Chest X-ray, PA view. Patient: 66 years old, sex F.
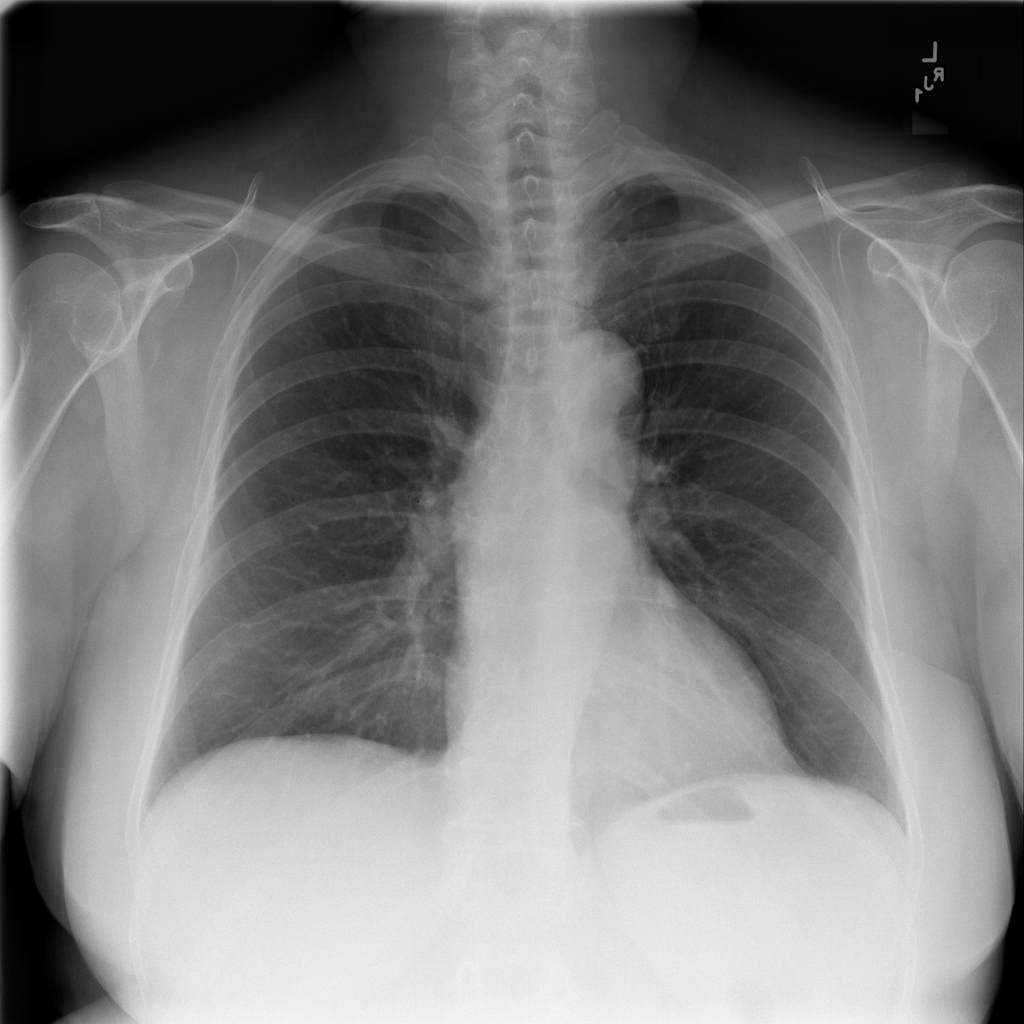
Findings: No Finding